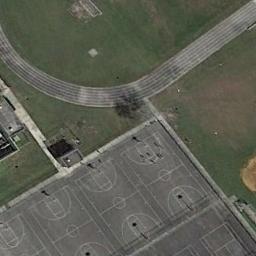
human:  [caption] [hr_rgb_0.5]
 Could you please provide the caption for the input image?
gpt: There is a basketball court on the lower left .

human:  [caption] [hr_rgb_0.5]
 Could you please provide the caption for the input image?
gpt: Four basketball courts next to some badminton courts and a playground beside .

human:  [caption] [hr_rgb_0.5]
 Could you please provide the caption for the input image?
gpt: The neatly arrayed basketball courts are next to the runway on the lawn .

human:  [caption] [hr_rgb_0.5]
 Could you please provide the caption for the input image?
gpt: The track is next to the basketball courts .

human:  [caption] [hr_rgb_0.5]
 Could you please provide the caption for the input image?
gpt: There are many basketball courts next to a playground .